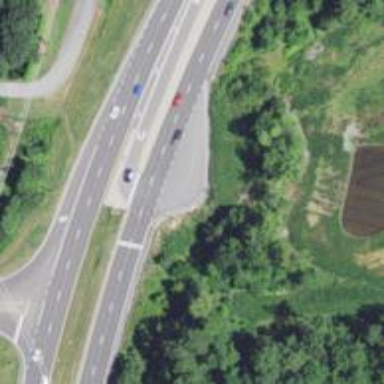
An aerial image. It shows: Trunk highway.